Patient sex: M
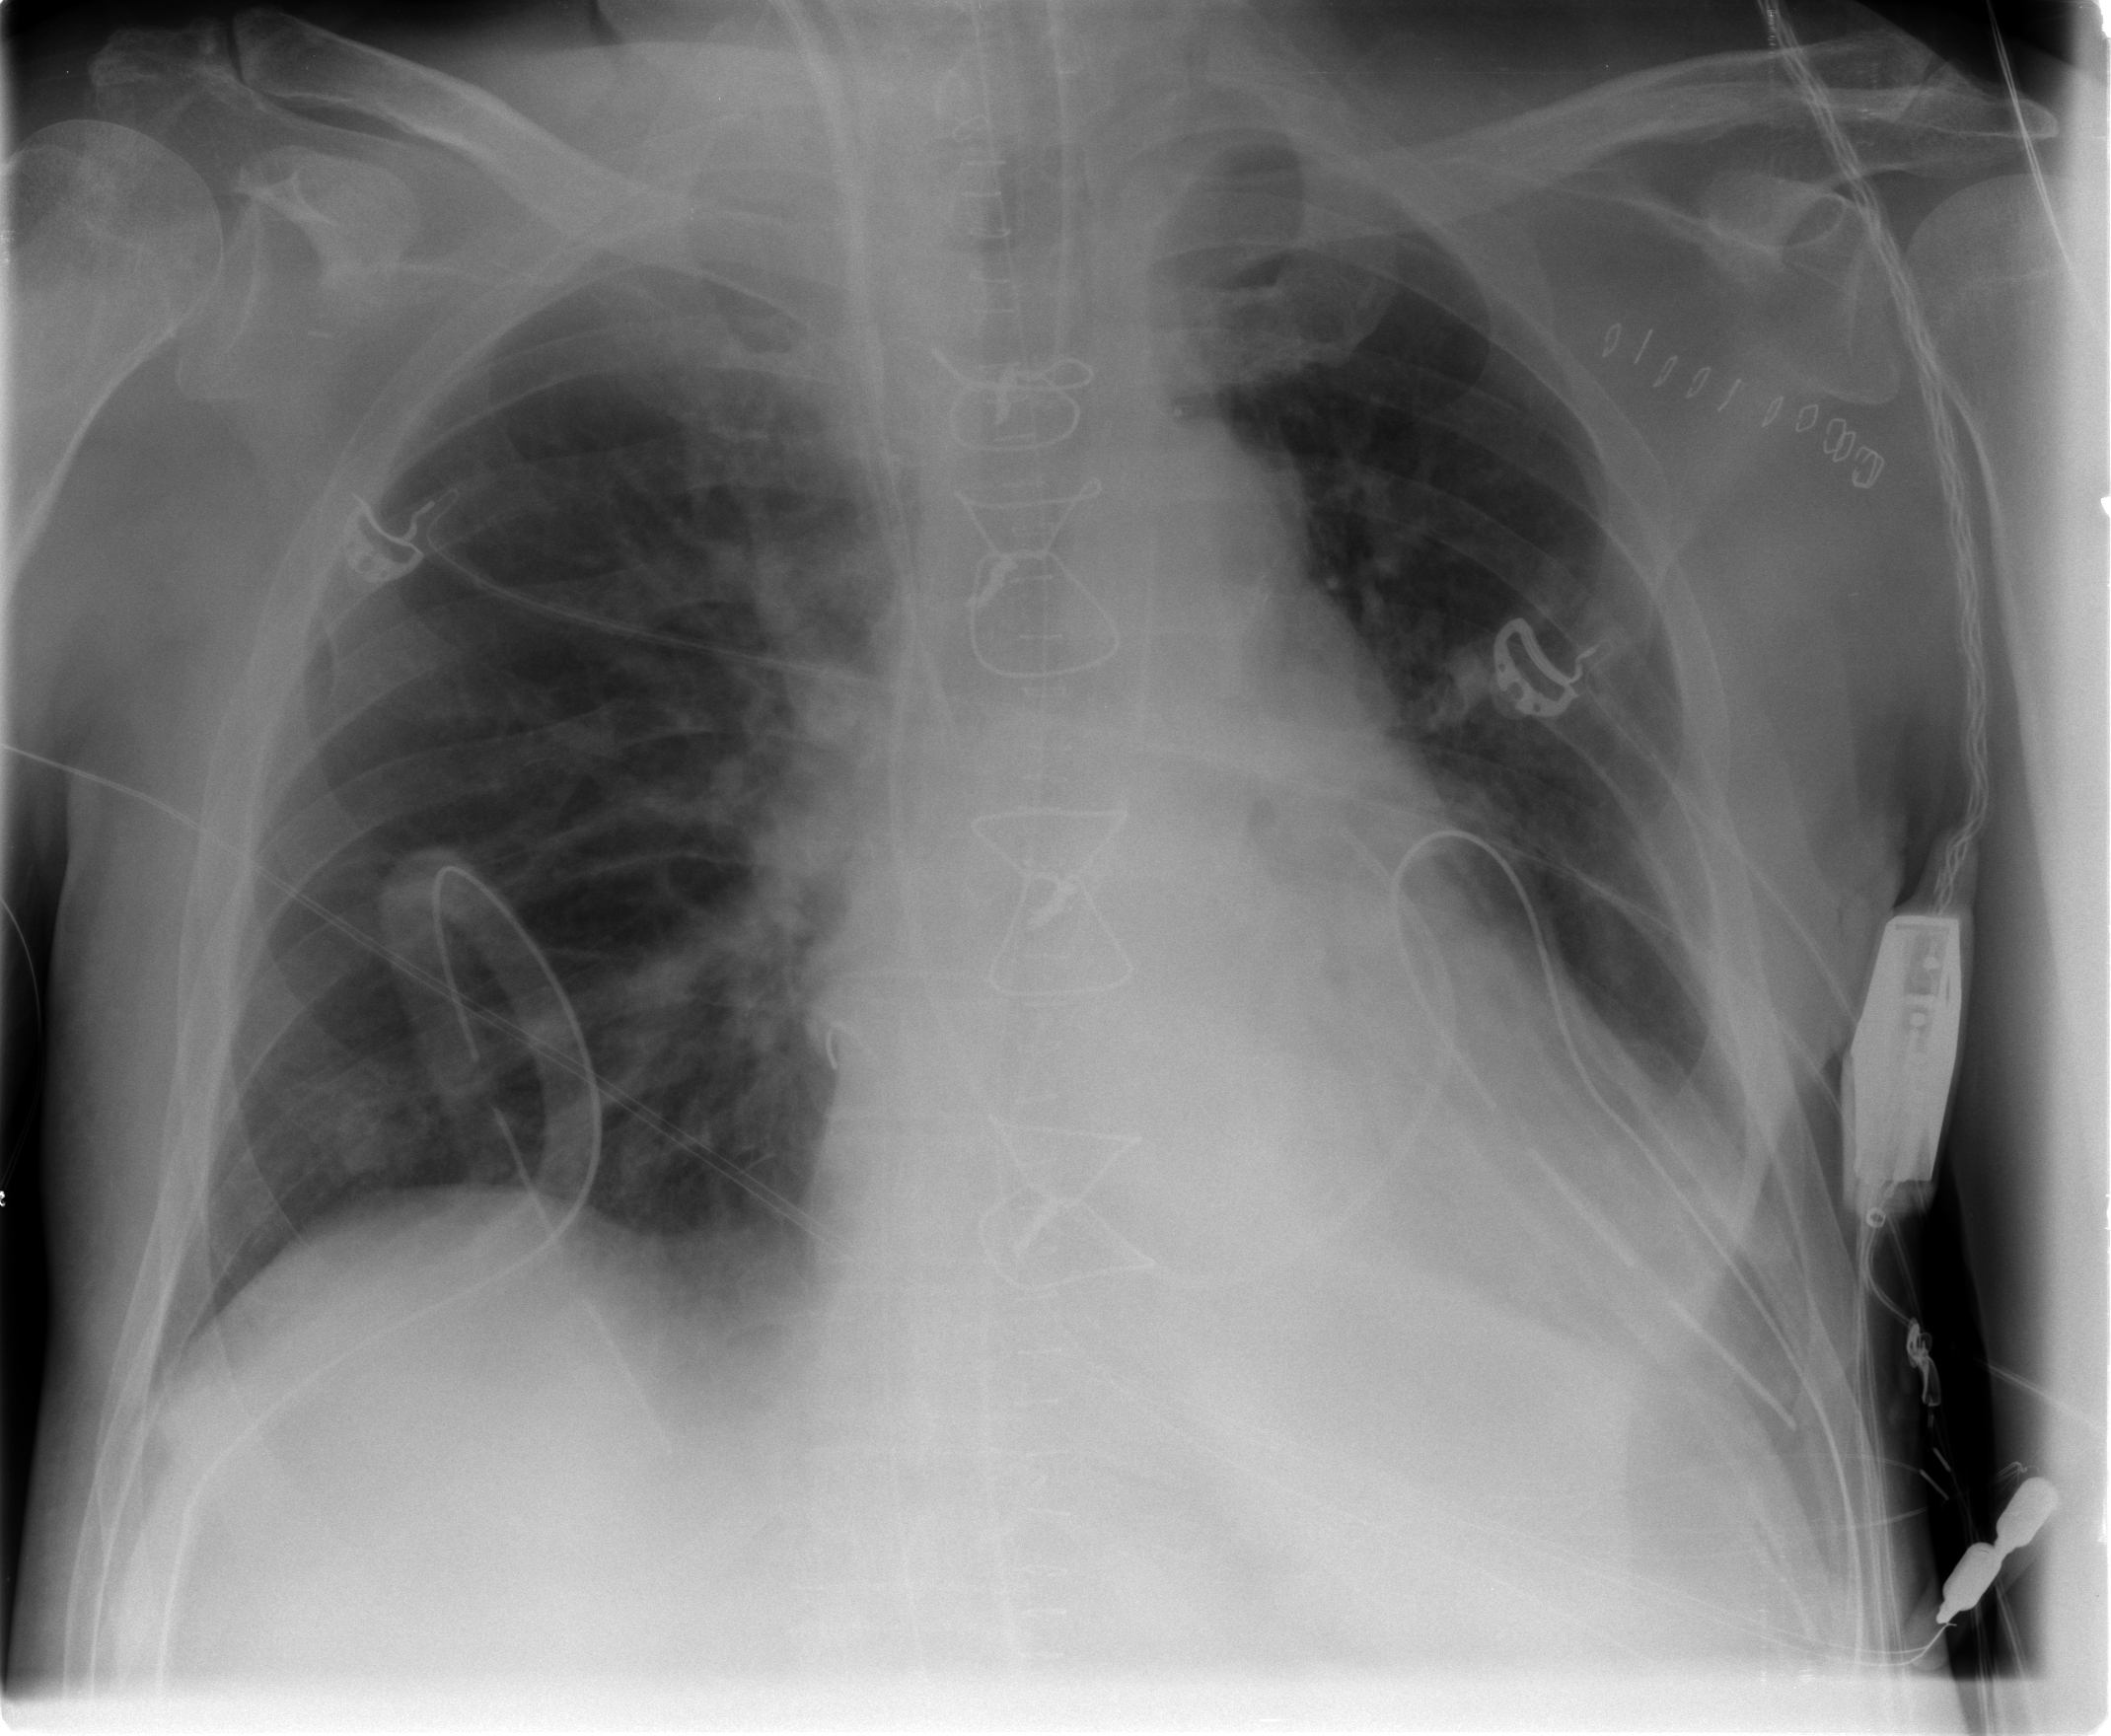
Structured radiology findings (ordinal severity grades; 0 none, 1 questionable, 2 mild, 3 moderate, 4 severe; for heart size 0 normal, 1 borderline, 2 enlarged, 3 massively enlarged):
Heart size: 2
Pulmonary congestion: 1
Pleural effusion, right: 0
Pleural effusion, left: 2
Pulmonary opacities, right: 0
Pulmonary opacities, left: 0
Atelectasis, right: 0
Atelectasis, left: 2